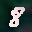
Label: 8